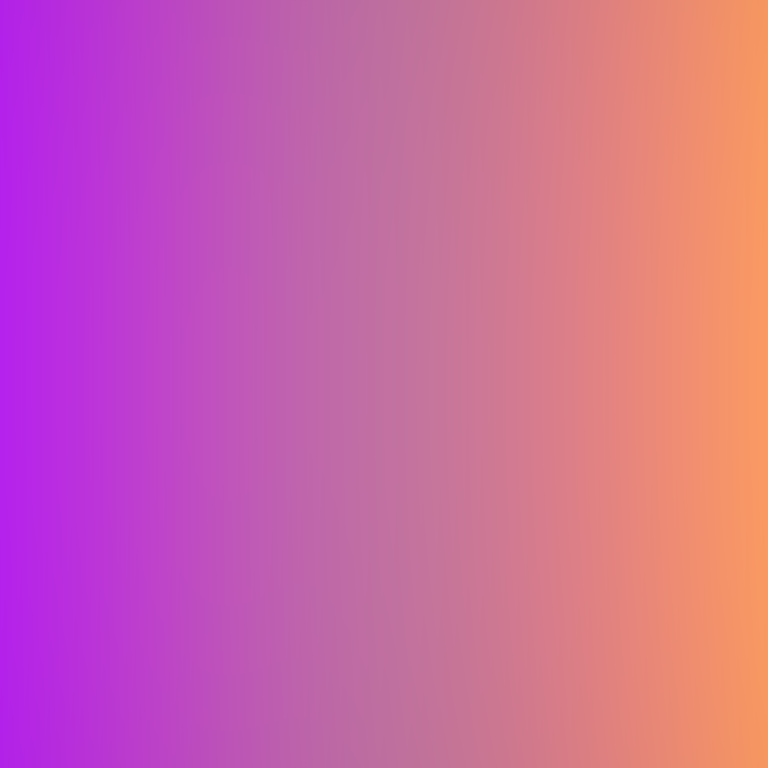
Abstract light effect, smooth gradient from violet to orange, serene atmosphere, soft glow, no room, no furniture, no objects.